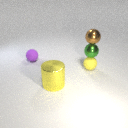
small brown metal sphere above small yellow rubber sphere